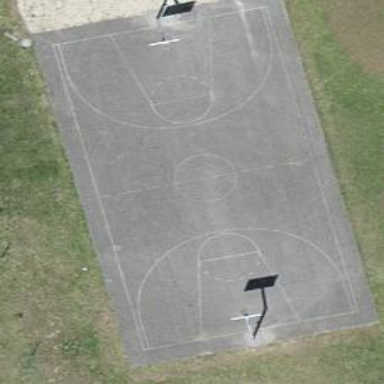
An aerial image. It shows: Basketball court on leisure land pitch.